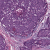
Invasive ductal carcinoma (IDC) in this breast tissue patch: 0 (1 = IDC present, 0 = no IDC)